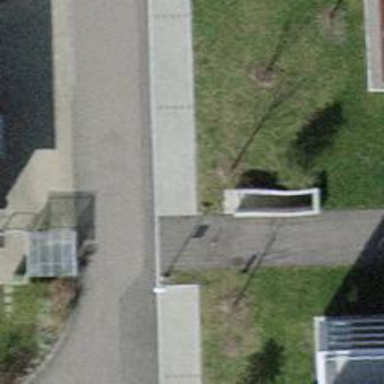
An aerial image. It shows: Bollard.